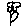
Label: flower